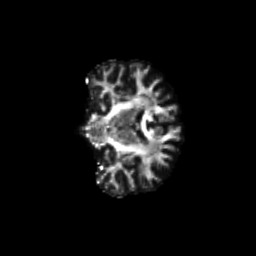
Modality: FA
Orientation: coronal
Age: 42
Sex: female
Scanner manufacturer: siemens
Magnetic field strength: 3 T
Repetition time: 8.6 s
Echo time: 0.095 s